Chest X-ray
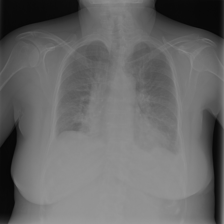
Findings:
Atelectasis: negative
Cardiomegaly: negative
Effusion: negative
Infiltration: negative
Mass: negative
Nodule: negative
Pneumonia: negative
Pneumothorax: negative
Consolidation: negative
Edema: negative
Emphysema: negative
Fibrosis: negative
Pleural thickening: negative
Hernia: negative